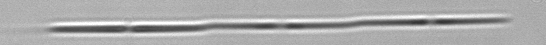
Label: Pseudo-nitzschia